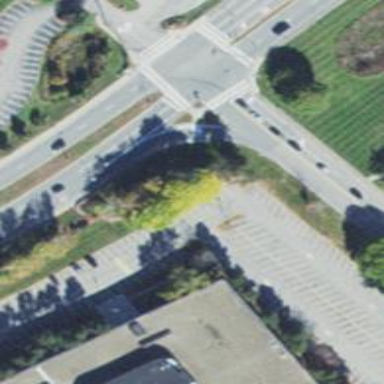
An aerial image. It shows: Secondary link road with asphalt surface.